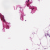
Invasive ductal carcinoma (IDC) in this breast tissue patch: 0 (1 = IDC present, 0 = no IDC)